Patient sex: F
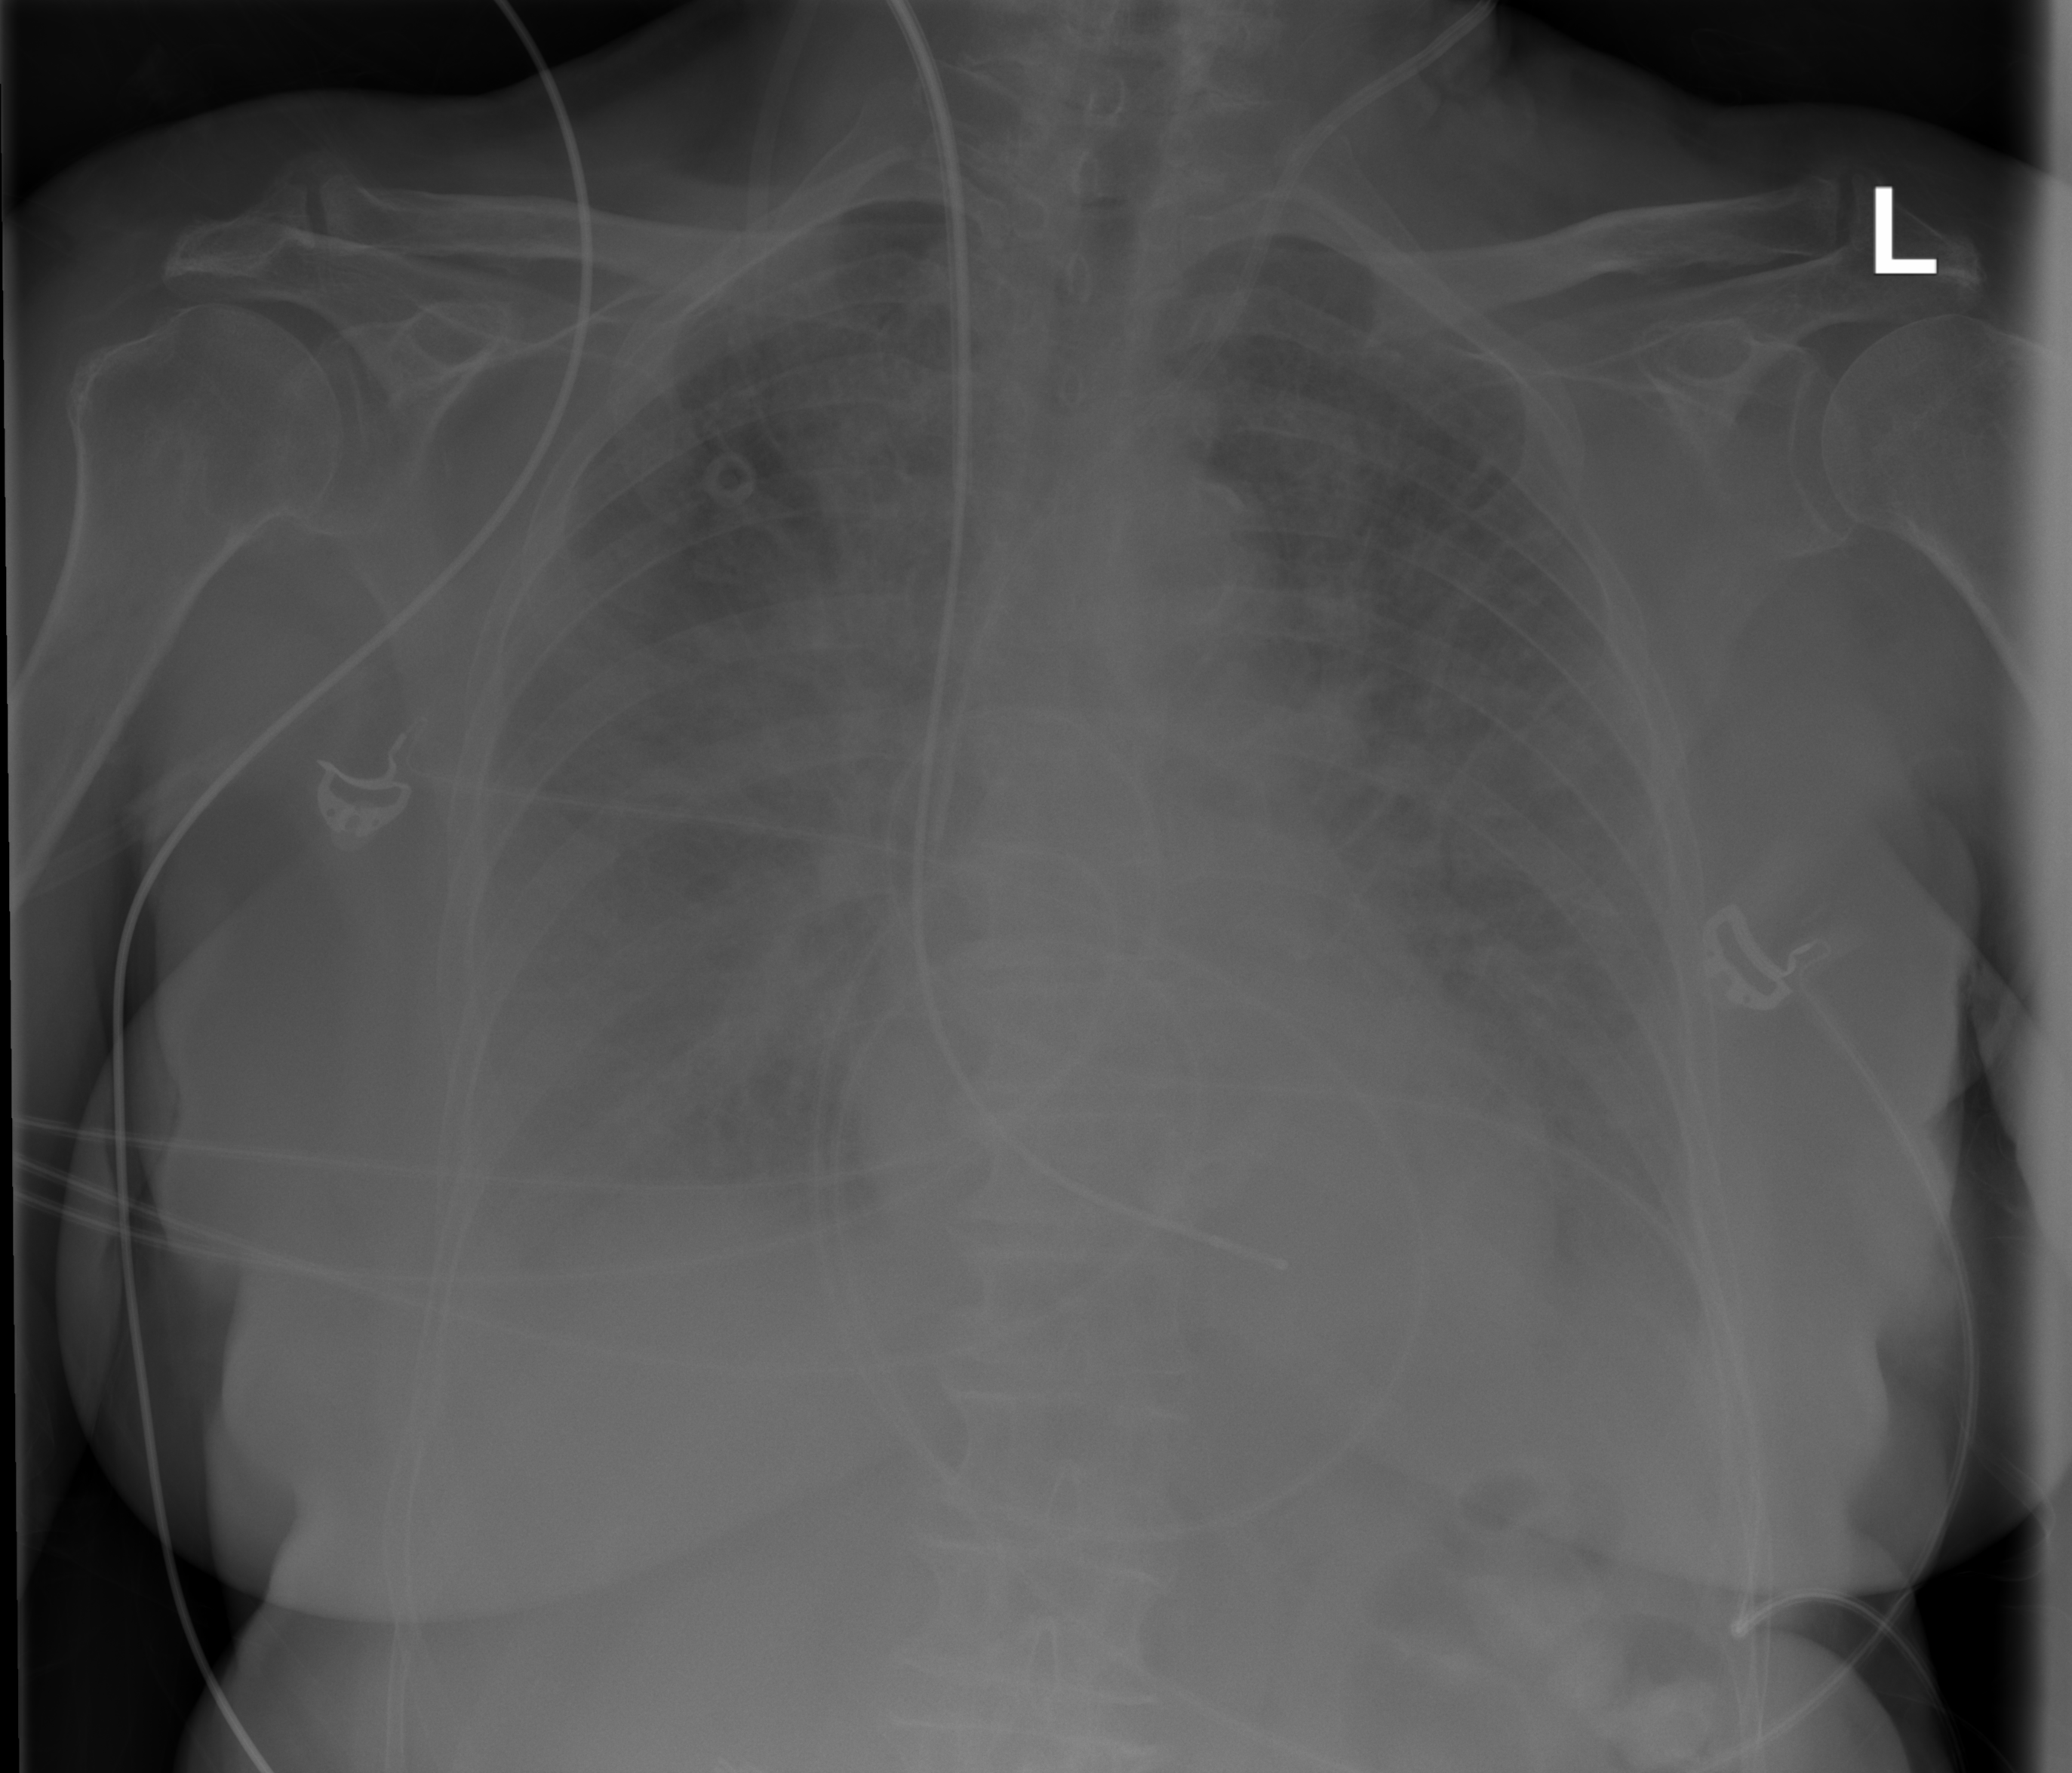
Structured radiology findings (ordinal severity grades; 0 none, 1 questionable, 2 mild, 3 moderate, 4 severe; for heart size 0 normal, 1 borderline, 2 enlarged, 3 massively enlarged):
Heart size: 0
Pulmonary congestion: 3
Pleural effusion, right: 3
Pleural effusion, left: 2
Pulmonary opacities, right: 2
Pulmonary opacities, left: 2
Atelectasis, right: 2
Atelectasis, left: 2